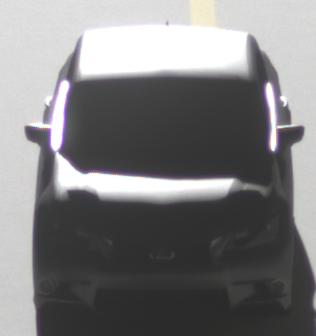
Make: Lexus
Model: GS 250
Detailed model: GS (L10)
Model produced from: 2012/06
Model produced until: 2013/12
Doors: 4
Color: gray
Road condition: dry road
Daytime: morning or afternoon
Contrast: high contrast